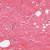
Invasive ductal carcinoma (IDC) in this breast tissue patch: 0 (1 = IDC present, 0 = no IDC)